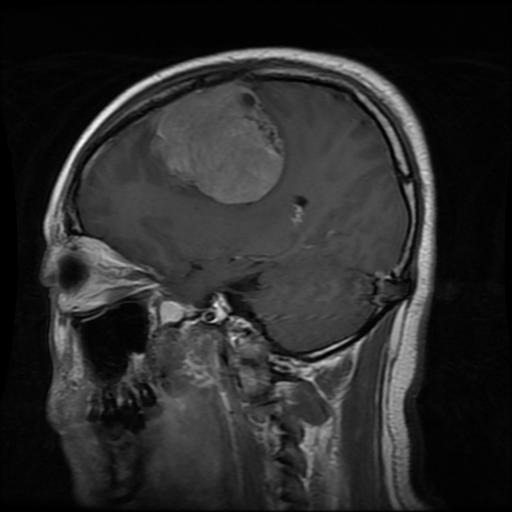
Label: meningioma